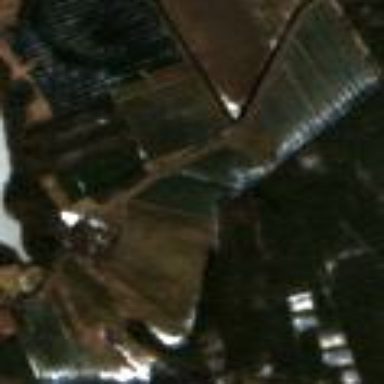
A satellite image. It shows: Plant nursery cultivating trees.